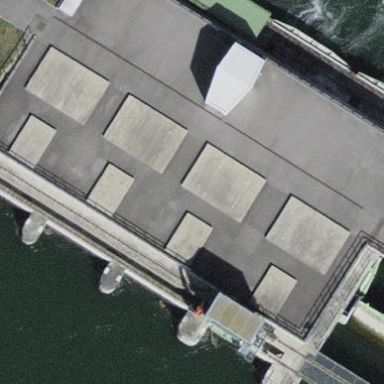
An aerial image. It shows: Industrial building located in industrial area near dam. There is power plant nearby.